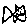
Label: fish